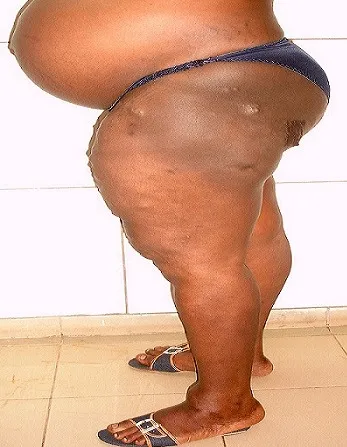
Lateral view of the left lower limb during pregnancy.
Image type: radiology (x_ray)